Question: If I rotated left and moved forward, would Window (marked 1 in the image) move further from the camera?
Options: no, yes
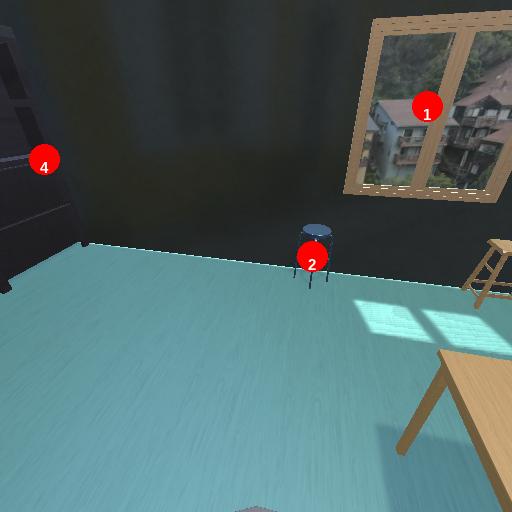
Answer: no